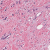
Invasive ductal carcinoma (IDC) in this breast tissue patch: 1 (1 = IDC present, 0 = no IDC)